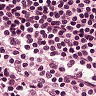
Metastatic tissue present: no